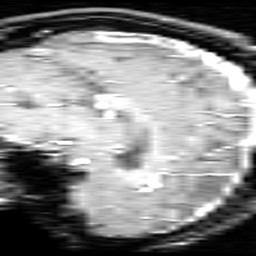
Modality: inplaneT1
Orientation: sagittal
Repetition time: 0.2 s
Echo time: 0.0036 s